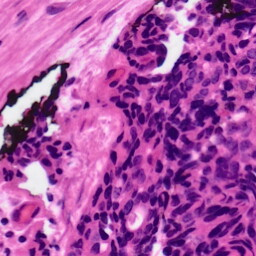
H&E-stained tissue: Ovarian